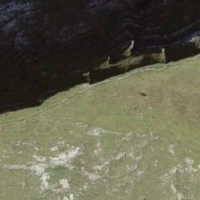
EUNIS habitat code: 26
Species observed at this site:
Saxifraga aizoides